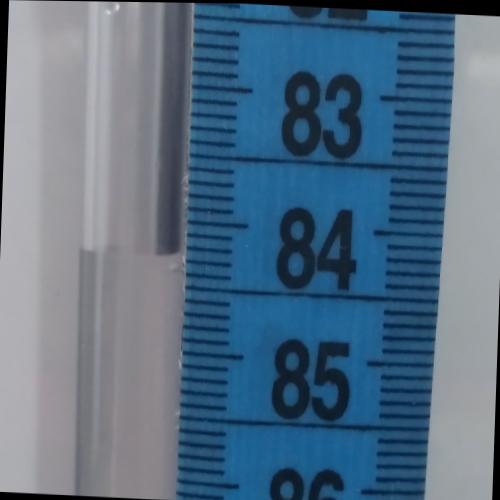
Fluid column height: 84.3 cm